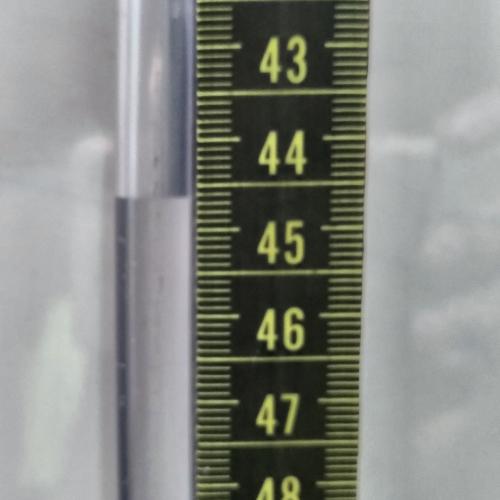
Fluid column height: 44.6 cm